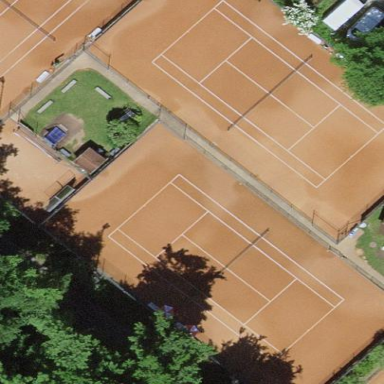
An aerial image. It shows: Sand tennis court on pitch for leisure land.